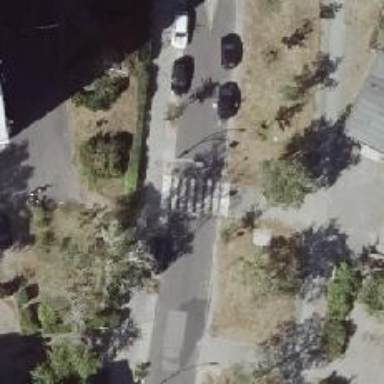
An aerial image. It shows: Marked zebra crossing on the road.